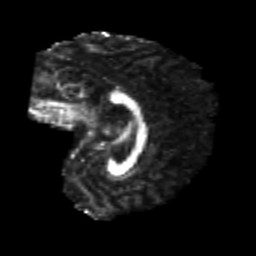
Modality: FA
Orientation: sagittal
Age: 24
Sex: female
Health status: healthy
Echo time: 0.074 s